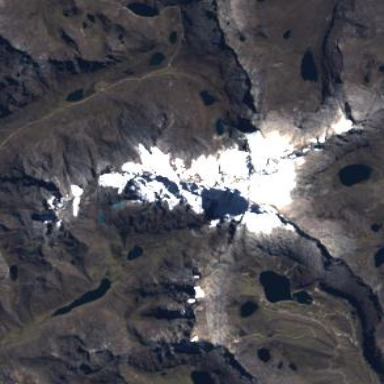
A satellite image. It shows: Stunning view of glacier.